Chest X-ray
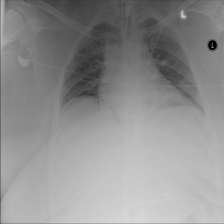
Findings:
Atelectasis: positive
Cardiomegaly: negative
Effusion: negative
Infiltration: negative
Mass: negative
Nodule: negative
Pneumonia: negative
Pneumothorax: negative
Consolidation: negative
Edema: negative
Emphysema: negative
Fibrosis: negative
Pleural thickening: negative
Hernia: negative